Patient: sex M, age 64
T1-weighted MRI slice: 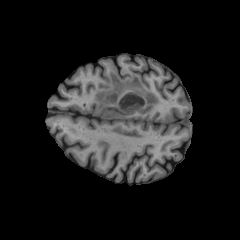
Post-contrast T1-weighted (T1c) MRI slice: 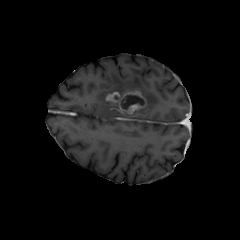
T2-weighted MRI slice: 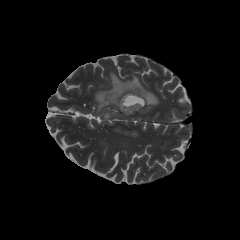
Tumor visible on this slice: yes
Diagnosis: Glioblastoma, IDH-wildtype
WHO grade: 4